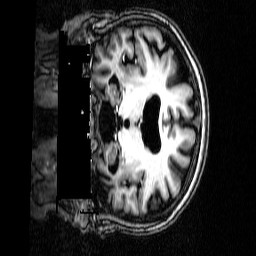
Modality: T1w
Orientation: coronal
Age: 51
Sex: female
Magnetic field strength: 3 T
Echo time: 0.0038 s